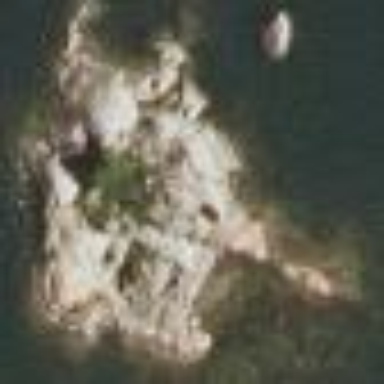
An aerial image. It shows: Islet located along the natural coastline.